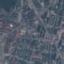
Land use / land cover: Residential